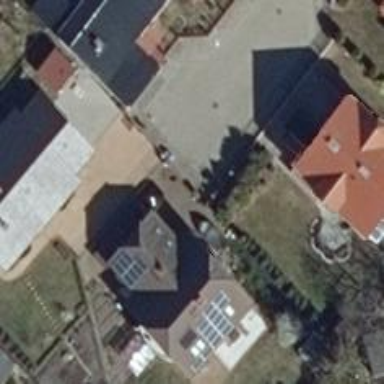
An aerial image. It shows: Residential building.